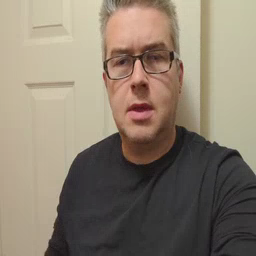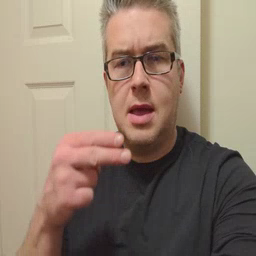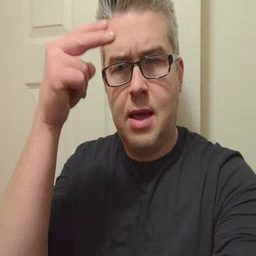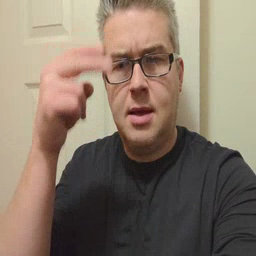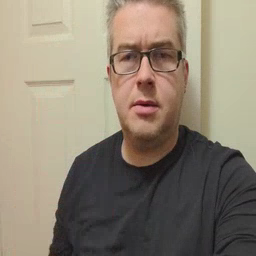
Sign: high